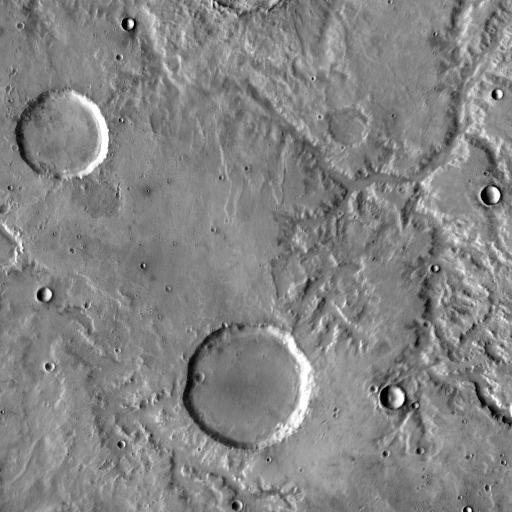
Crater classes present: Background, Other, Buried, Secondary